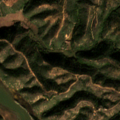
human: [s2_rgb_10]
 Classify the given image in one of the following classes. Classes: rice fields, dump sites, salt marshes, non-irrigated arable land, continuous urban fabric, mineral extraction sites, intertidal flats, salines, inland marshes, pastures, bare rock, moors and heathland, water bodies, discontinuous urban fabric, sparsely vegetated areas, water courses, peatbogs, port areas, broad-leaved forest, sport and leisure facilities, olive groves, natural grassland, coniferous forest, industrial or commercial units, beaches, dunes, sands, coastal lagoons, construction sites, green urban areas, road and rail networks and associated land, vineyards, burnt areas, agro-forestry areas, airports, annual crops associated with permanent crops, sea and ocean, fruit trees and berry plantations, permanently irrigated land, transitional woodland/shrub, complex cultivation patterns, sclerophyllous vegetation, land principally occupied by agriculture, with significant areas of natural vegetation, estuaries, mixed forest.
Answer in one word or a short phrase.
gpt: land principally occupied by agriculture, with significant areas of natural vegetation, broad-leaved forest, transitional woodland/shrub, water courses